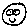
Label: smiley face